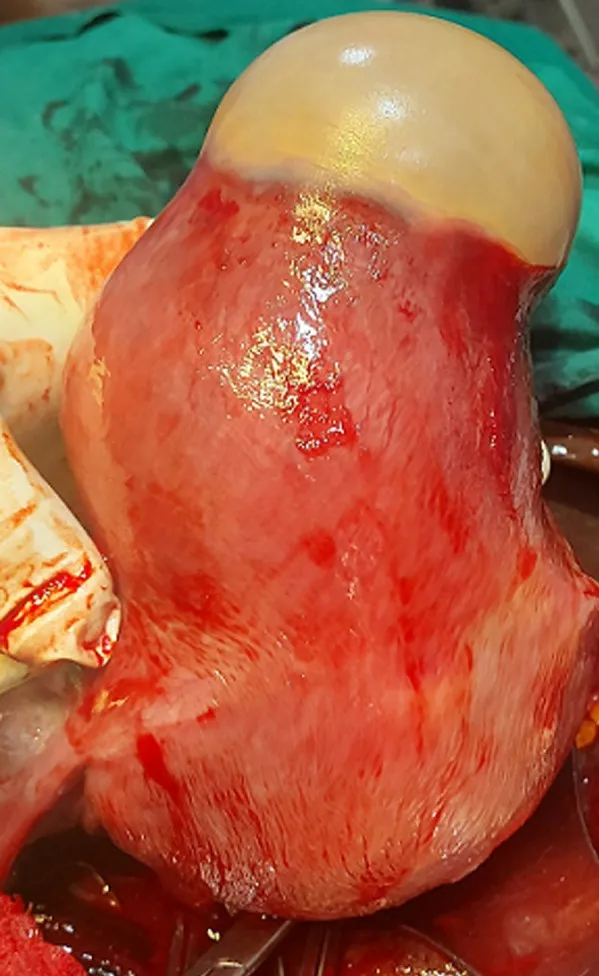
the anatomical location of the pyomyoma.
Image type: medical_photograph (other_medical_photograph)